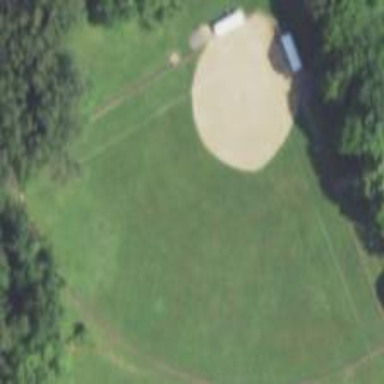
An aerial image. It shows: Baseball pitch for leisure land.